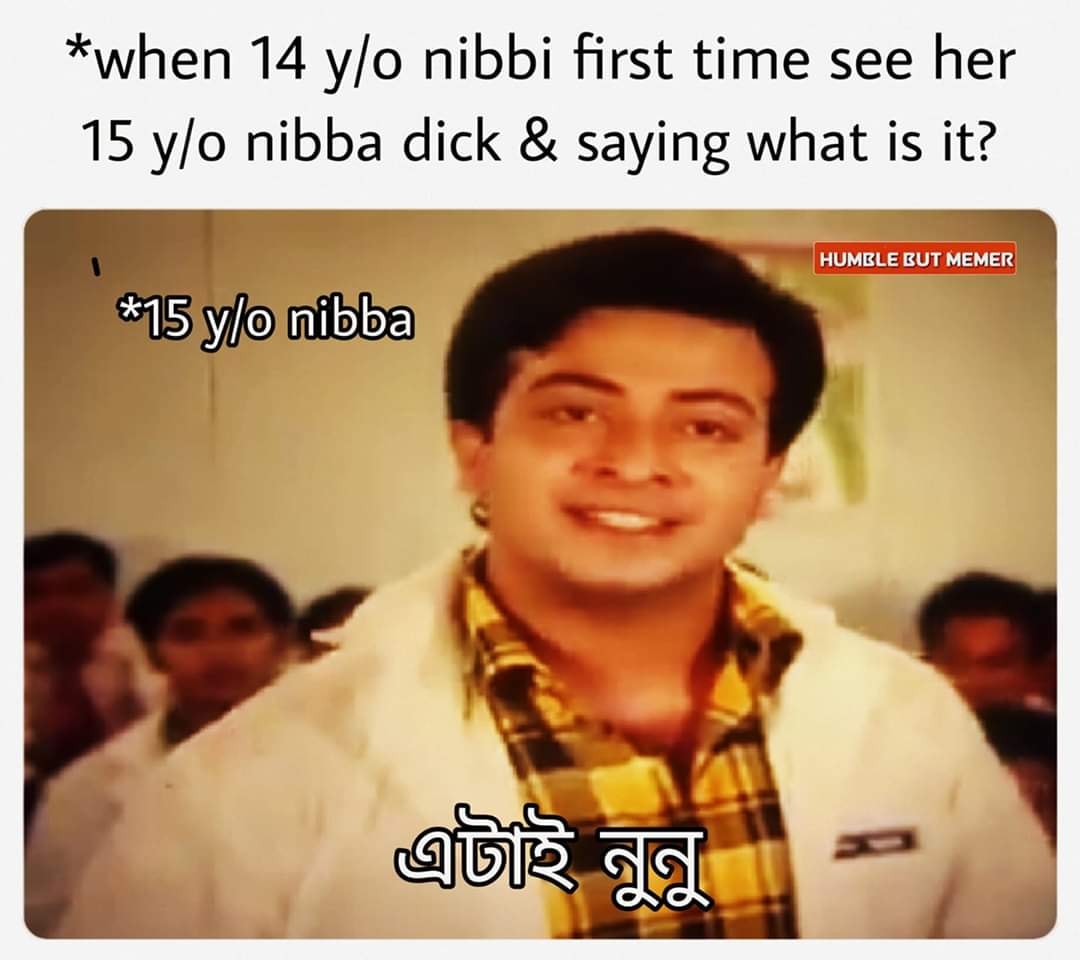
Caption: *when 14 y/o nibbi first time see her 15 y/o nibba dick & saying what is it ? *15 y/o nibba     এটাই নুনু
Label: hate